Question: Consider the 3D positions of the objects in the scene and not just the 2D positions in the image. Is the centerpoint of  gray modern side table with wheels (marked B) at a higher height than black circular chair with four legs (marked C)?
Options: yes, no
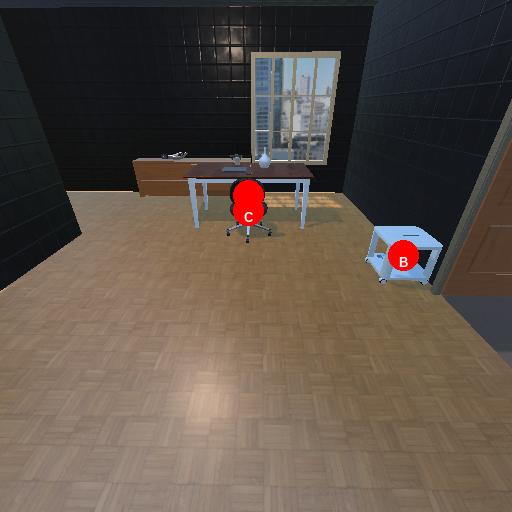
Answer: yes